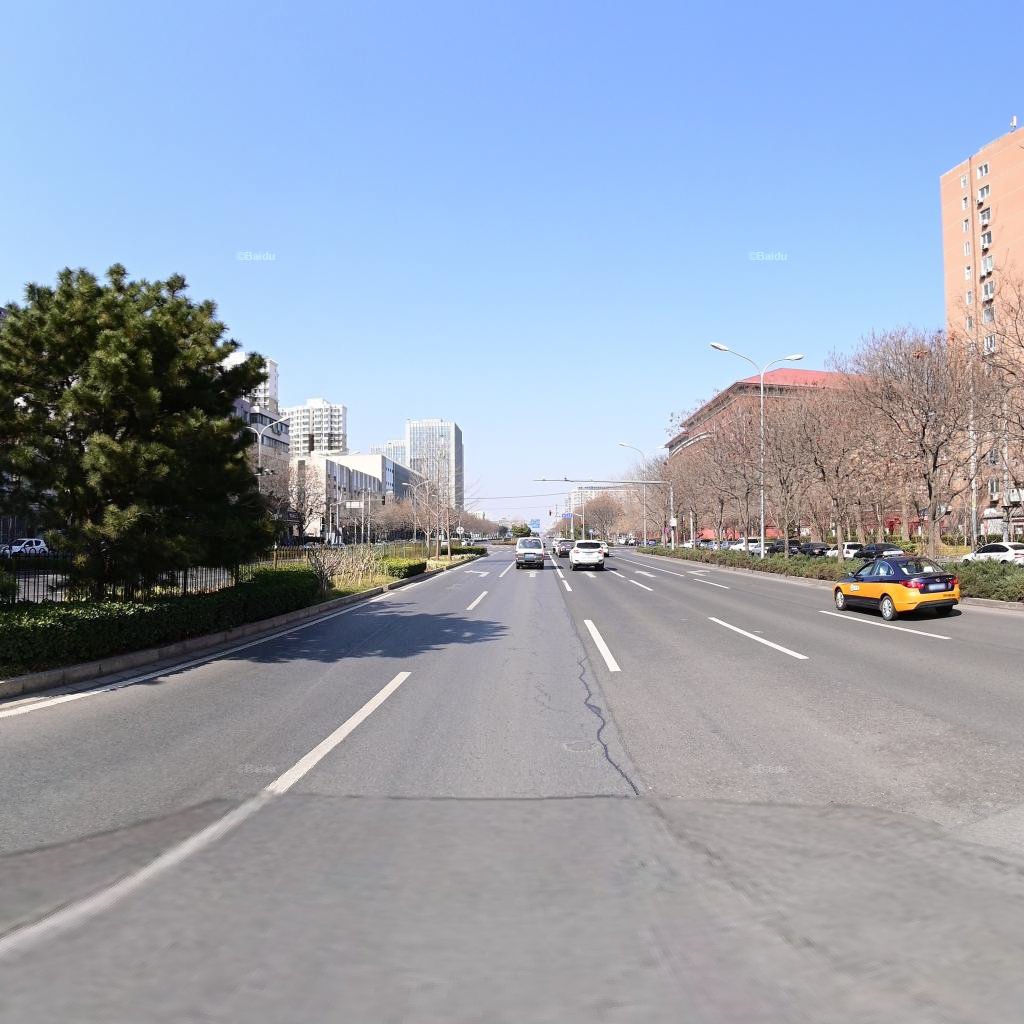
Region: Haidian
Road damage annotations: longitudinal patch, longitudinal crack